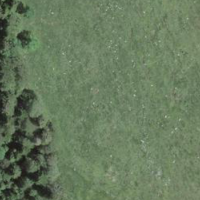
EUNIS habitat code: 24
Species observed at this site:
Primula veris
Luzula campestris